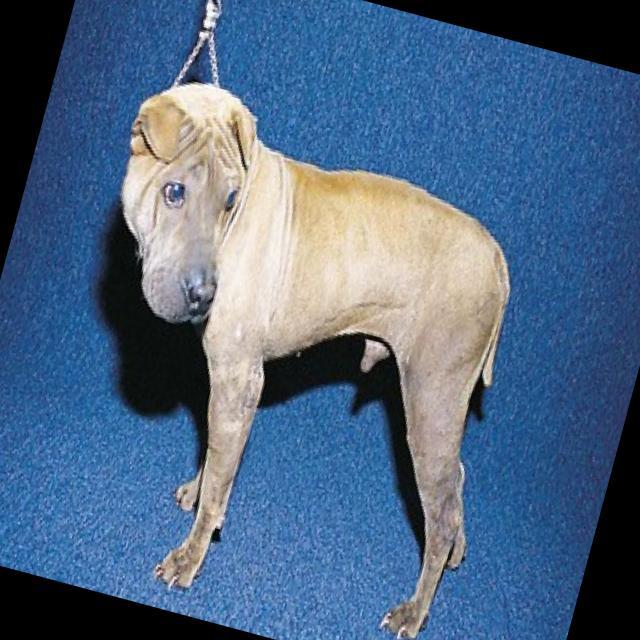
Canine hypersensitivity reaction — allergic skin response with urticaria, erythema, pruritus, and angioedema. May be food, environmental, or flea allergy related.